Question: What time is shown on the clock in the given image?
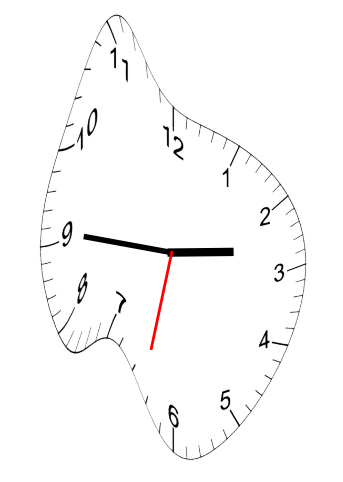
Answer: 02:45:32